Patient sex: F
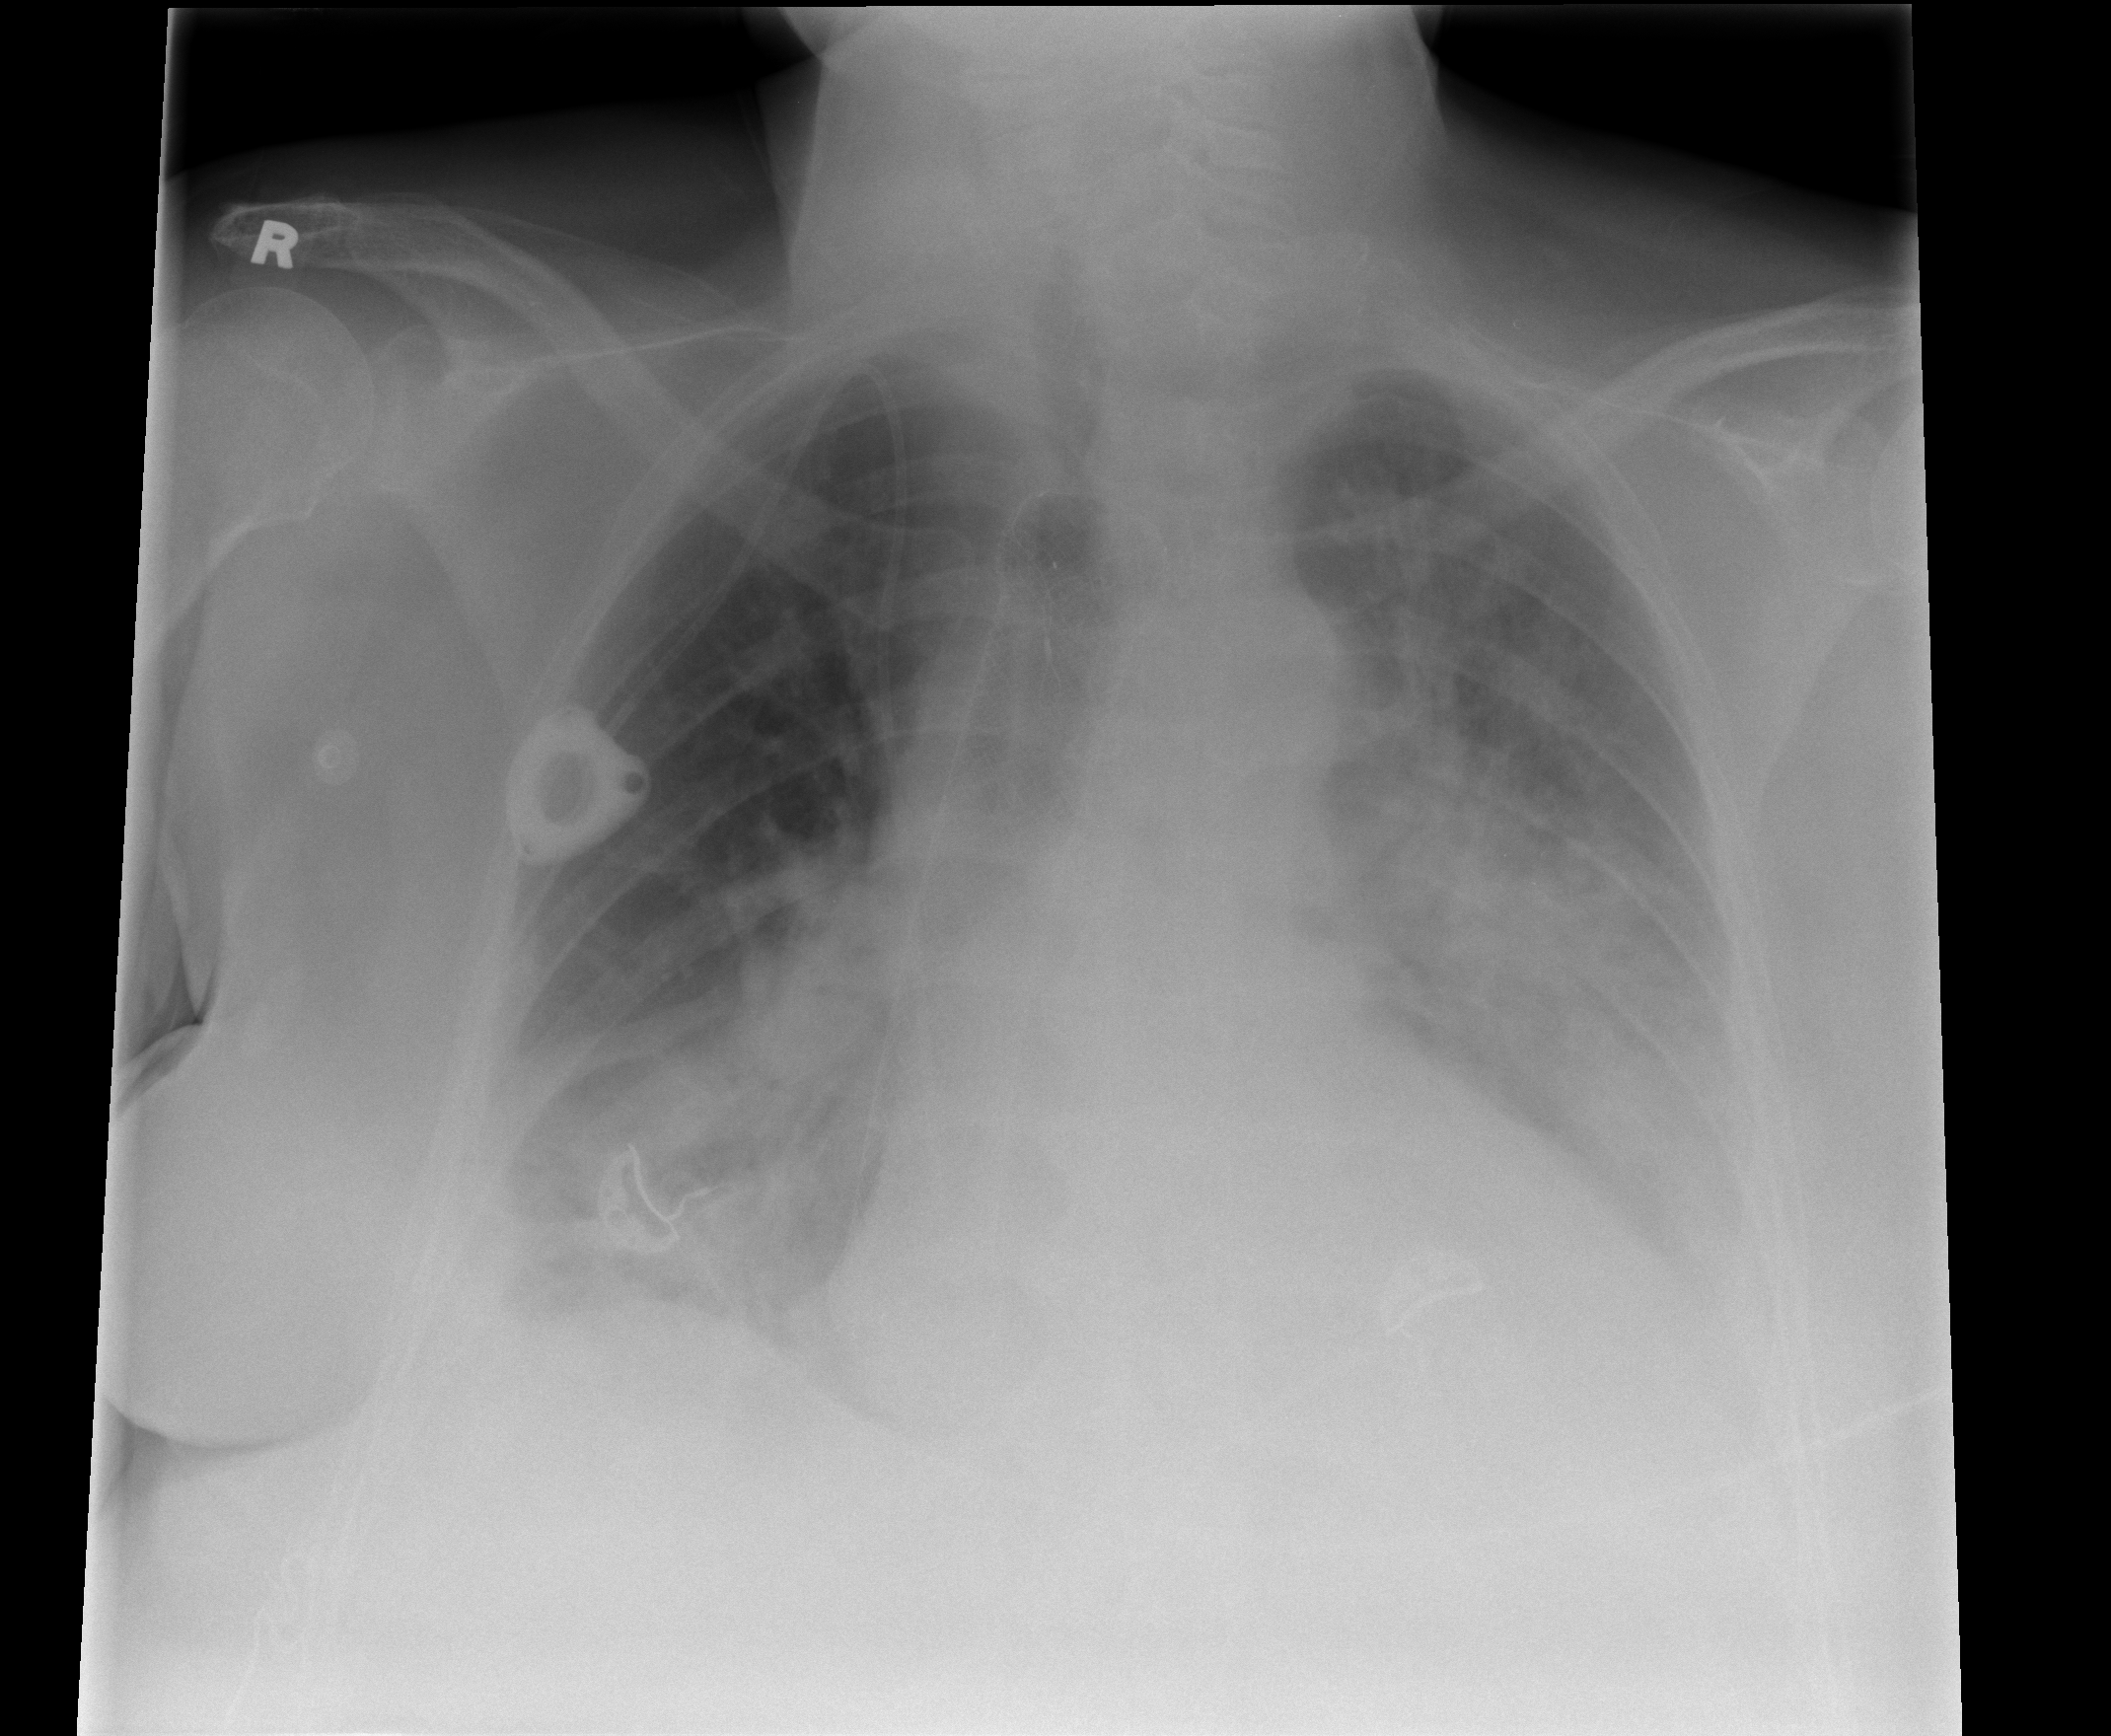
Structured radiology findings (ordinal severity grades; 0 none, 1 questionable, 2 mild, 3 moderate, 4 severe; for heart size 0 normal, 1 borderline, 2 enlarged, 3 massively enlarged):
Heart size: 2
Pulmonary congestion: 0
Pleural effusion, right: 2
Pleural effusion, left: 2
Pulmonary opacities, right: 2
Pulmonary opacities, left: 3
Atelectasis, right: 3
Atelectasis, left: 3